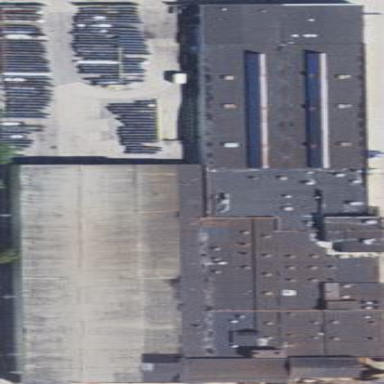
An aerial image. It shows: Warehouse.